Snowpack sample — Loveland Pass, Silver Plume, Colorado, USA (1/12/25, 11:40 AM MST)
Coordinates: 39.66, -105.88
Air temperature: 7 °F
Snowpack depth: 140 cm
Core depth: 10 cm
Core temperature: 41 °F
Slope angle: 11°, slope face: 30°
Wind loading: high
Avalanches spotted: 2
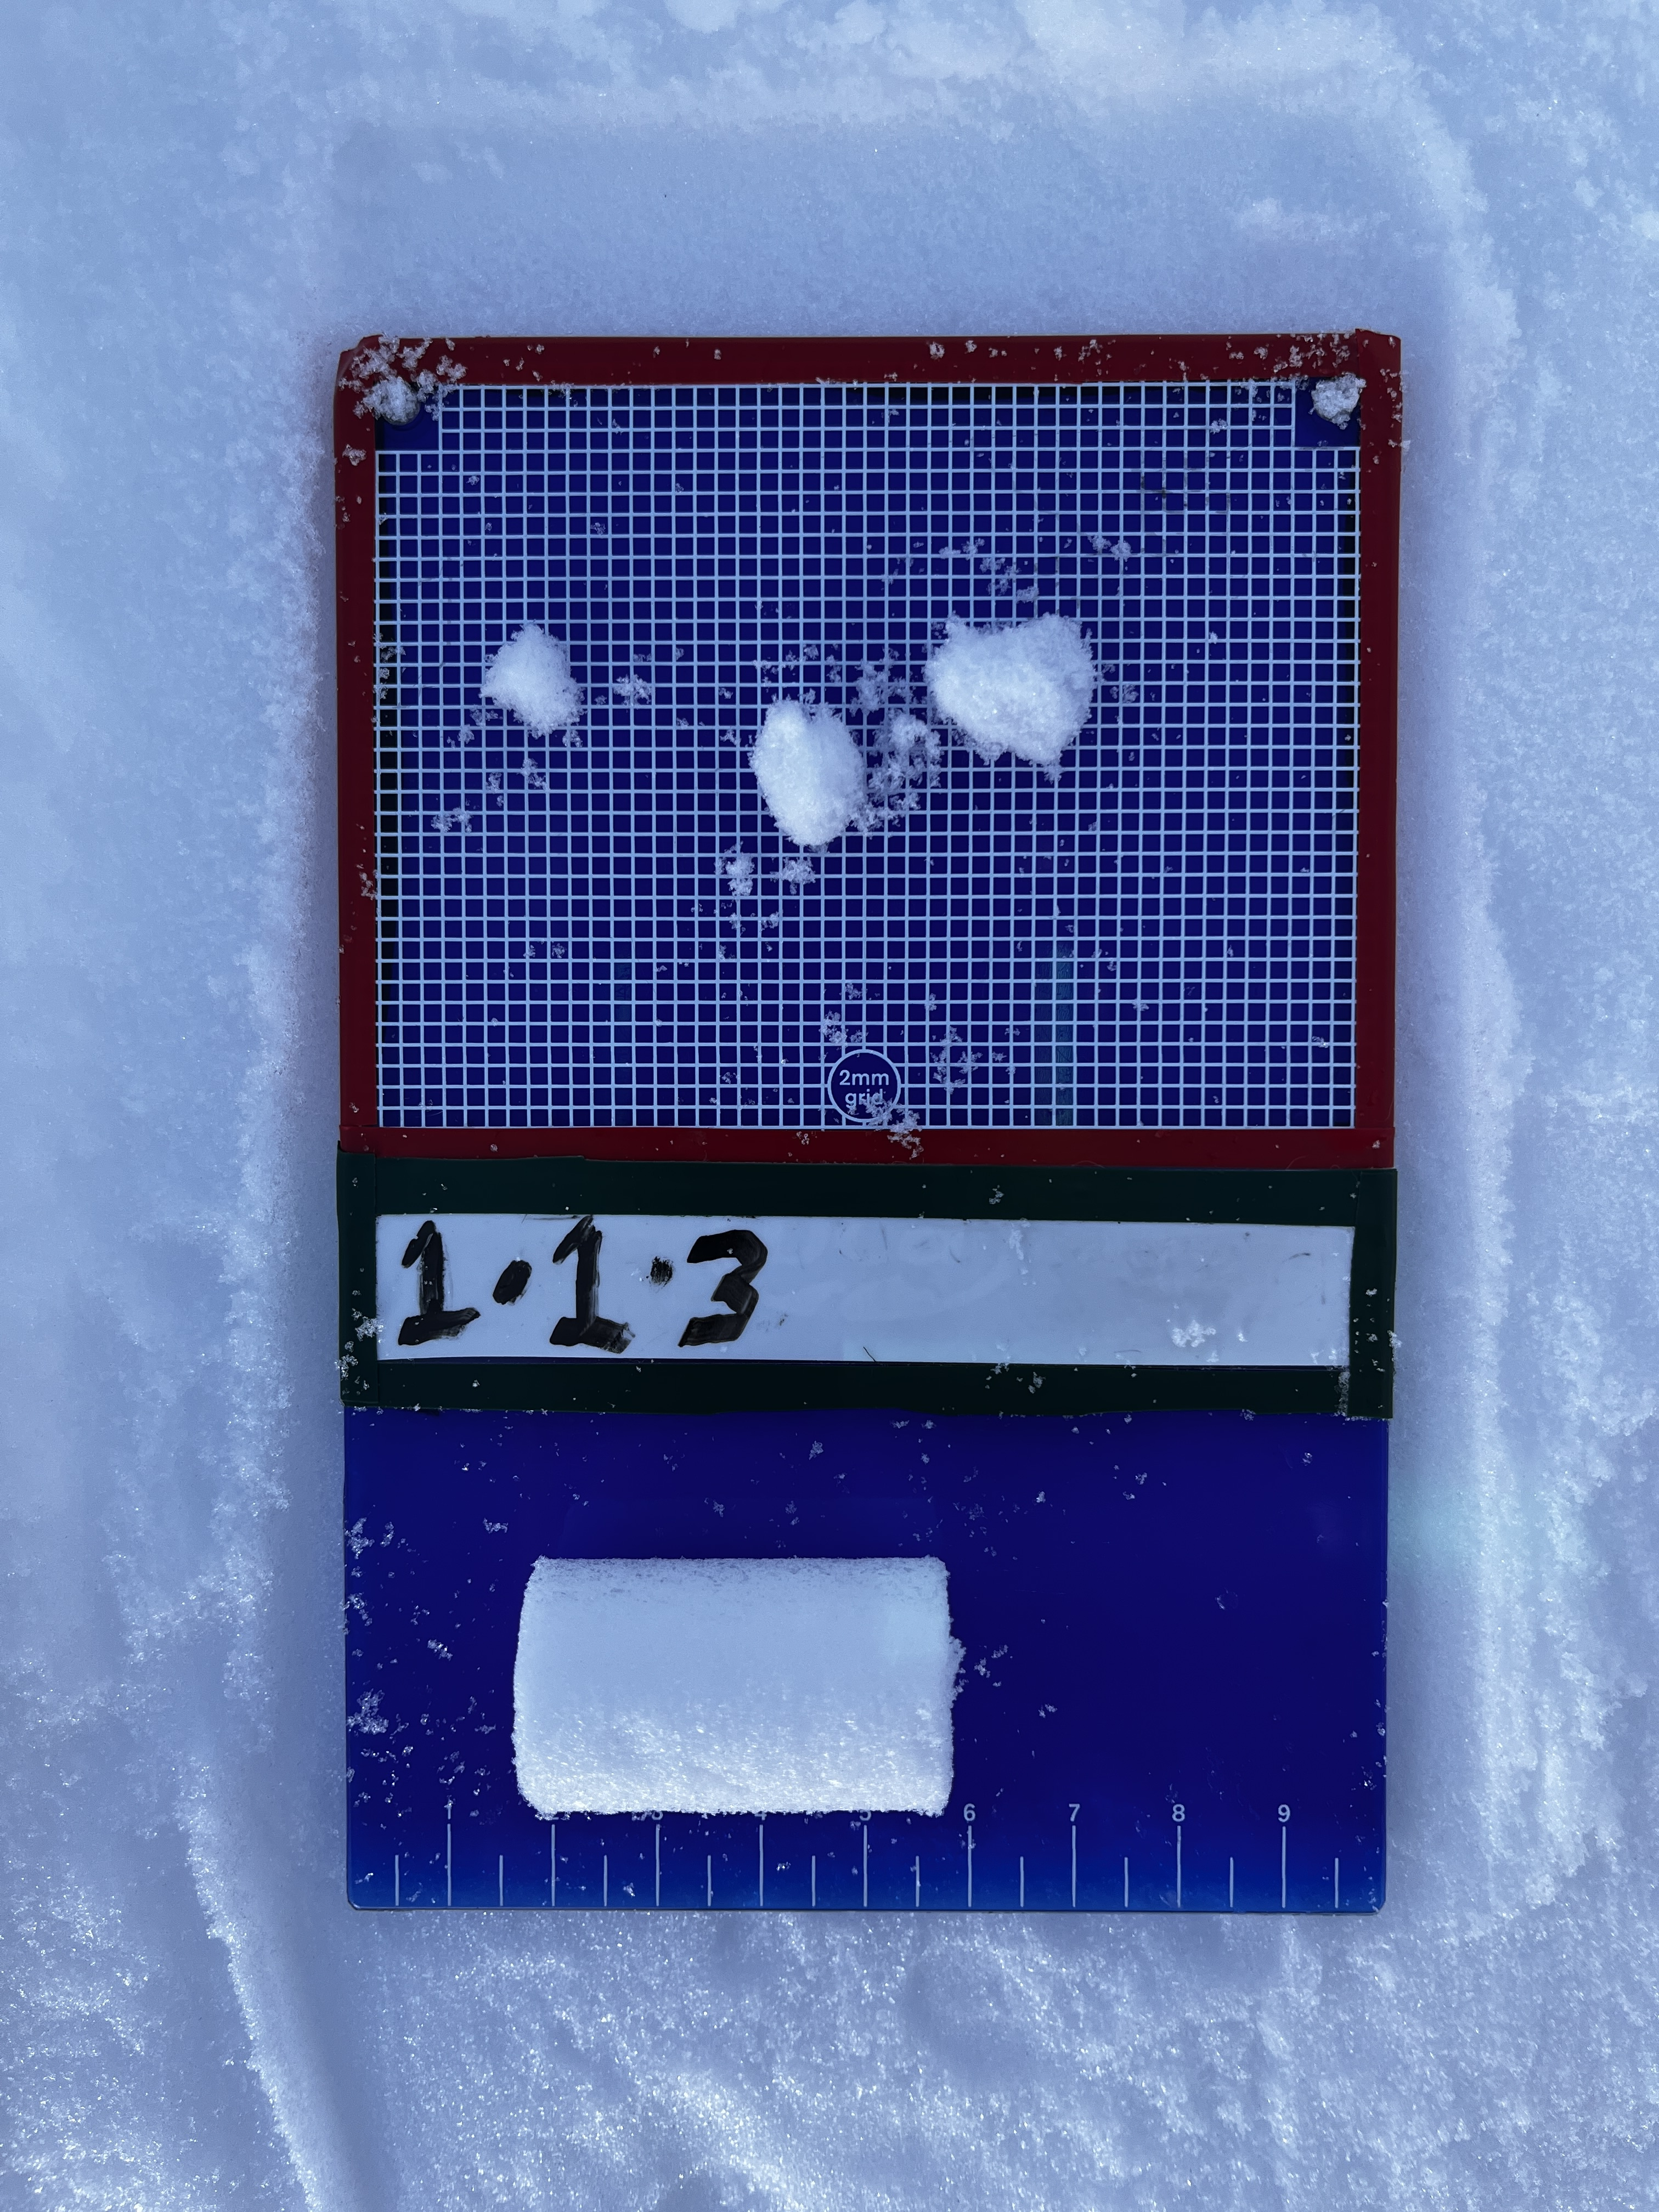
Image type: crystal_card
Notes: Pilot using slightly modified coring method that took too large segment for snow profile picturing, advised not to use in higher level models. Two avalanche on south face nearby, partially cloudy with light snow in the last 24 hours. Lots of wind loading on eastern features.